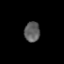
Tissue: prostate
Cell type: T cells
Senescence score: 0.3027
Nuclear area (px): 309
Mean DAPI intensity: 93.129